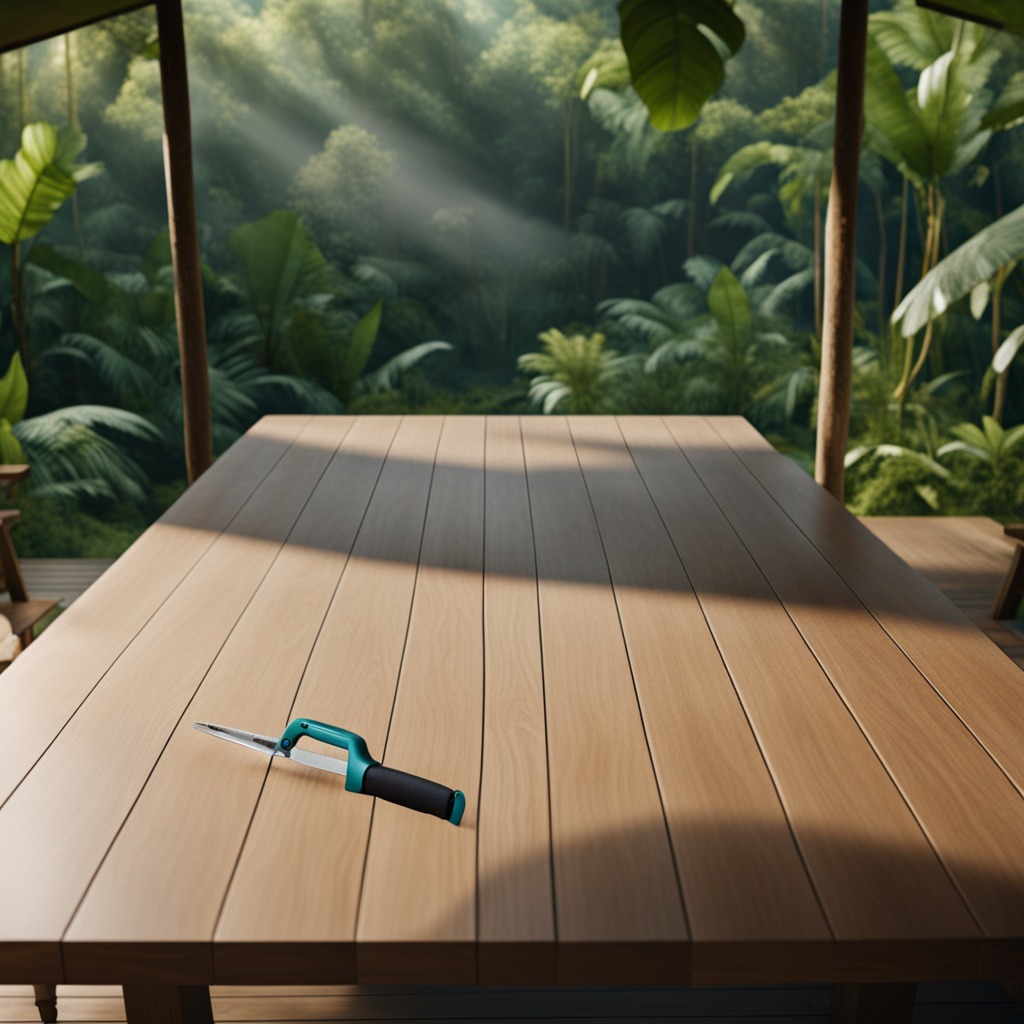
A metal saw is lying on the wooden table in a jungle field workshop tent.